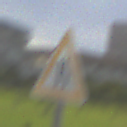
Verkehrszeichen: EinseitigVerengteFahrbahnRechts
Umgebung: Outdoor, Suburban
Tageszeit: MorningAfternoon
Wetter: PartlyCloudy
Licht: Natural
Jahreszeit: NotSpecified
Kontrast: HighContrast